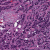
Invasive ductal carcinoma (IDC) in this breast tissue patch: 1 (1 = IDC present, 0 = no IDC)